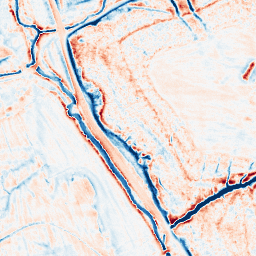
Category: edge_preserving
Decomposition family: anisotropic_diffusion
Decomposition parameters: iterations: 50
kappa: 50
gamma: 0.1
Upsampling method: sinc_hamming
Upsampling parameters: scale: 2
kernel_size: 8
Upsampling scale: 2